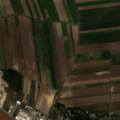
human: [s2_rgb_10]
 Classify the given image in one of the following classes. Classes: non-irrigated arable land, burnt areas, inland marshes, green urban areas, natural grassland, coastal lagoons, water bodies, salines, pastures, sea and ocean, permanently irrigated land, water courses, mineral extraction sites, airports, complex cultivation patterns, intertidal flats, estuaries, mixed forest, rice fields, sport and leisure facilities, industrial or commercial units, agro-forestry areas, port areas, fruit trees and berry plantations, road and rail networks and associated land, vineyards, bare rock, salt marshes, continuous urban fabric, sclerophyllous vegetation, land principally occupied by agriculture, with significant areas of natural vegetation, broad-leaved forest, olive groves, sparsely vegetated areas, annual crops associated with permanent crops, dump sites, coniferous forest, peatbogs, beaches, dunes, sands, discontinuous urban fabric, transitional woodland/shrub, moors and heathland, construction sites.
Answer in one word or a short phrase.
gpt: industrial or commercial units, non-irrigated arable land